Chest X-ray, PA view. Patient: 58 years old, sex F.
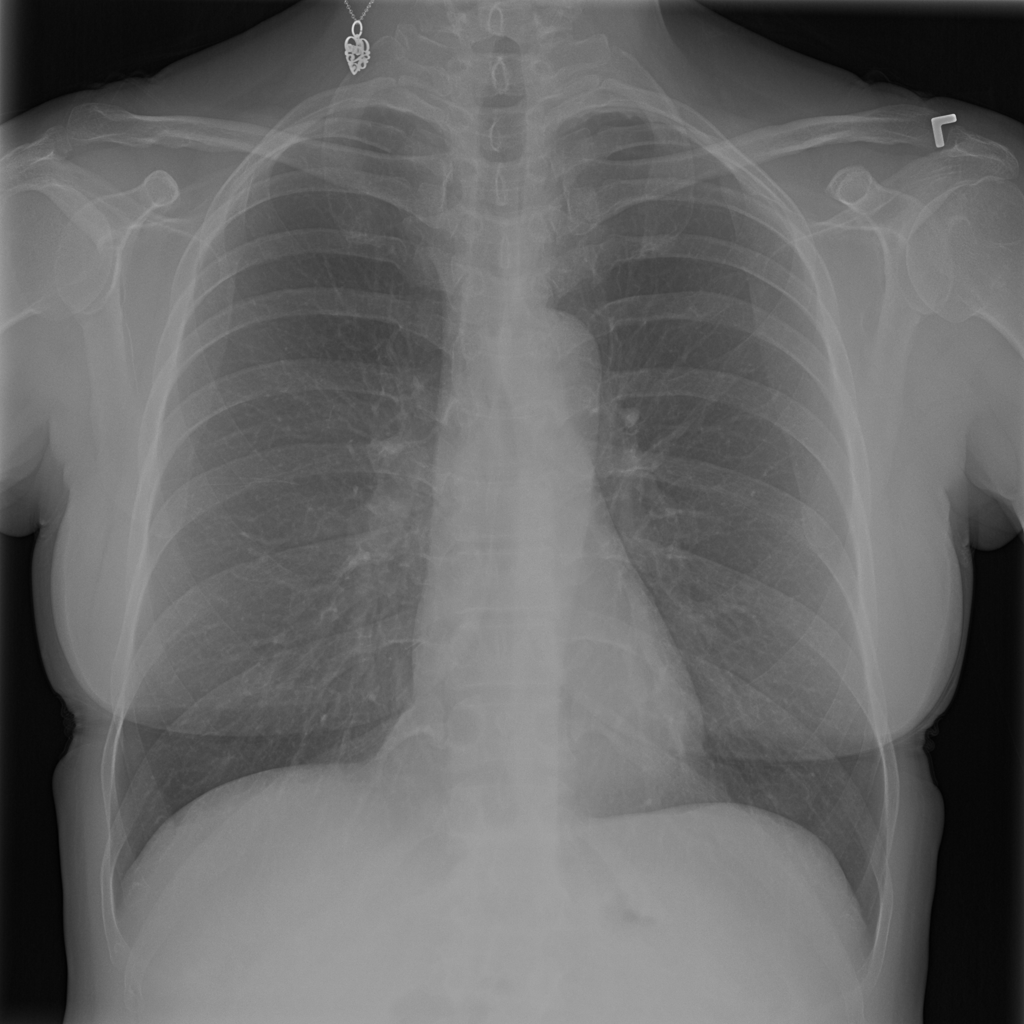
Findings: Infiltration